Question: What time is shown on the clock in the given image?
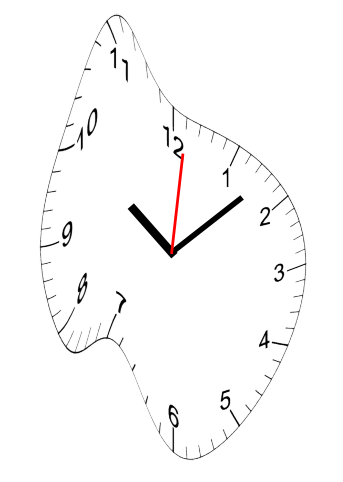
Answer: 10:08:01